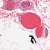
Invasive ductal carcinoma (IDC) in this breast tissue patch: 0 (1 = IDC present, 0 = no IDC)